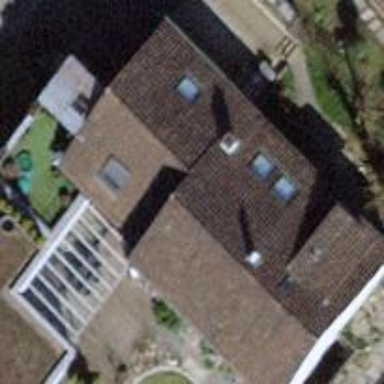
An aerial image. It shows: Detached building with flat roof.